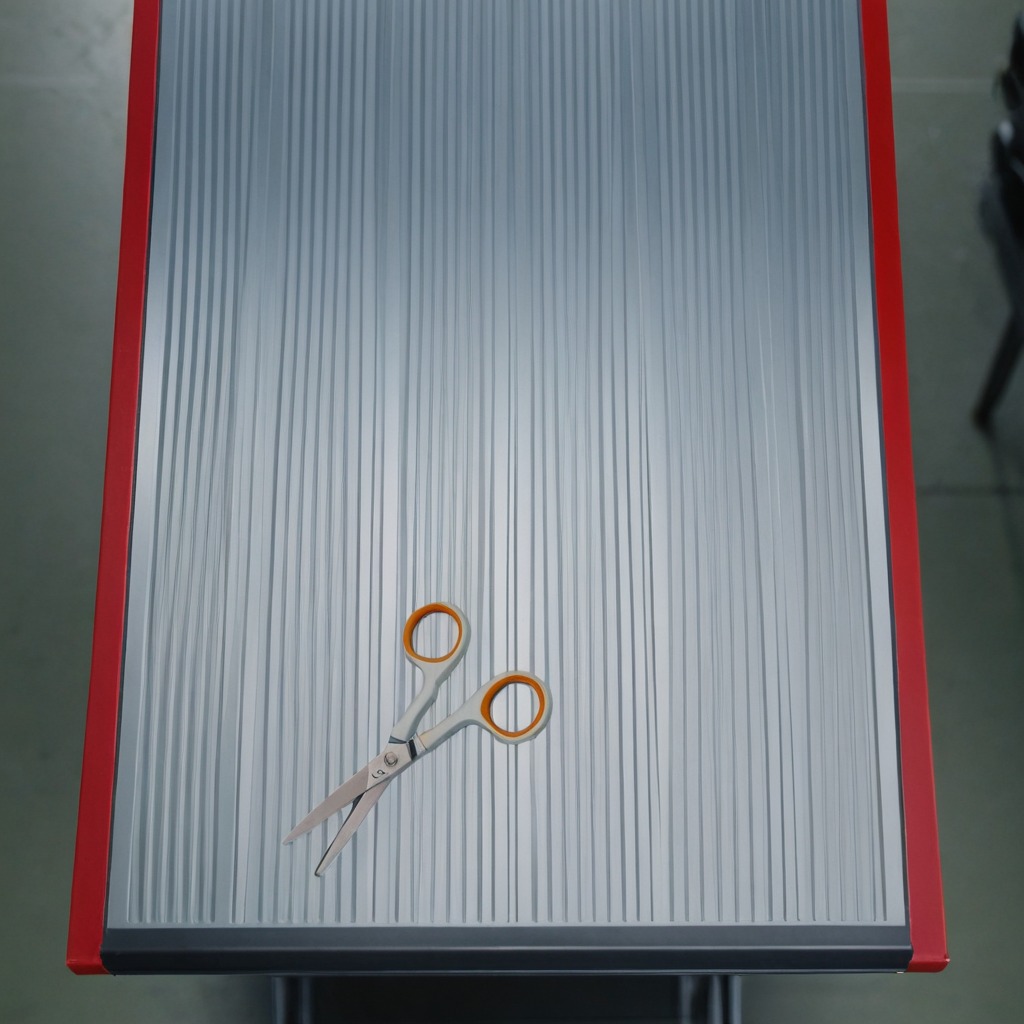
A scissor lies on the toolbox surface in an airplane hangar workshop 8K.